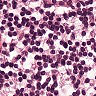
Metastatic tissue present: no